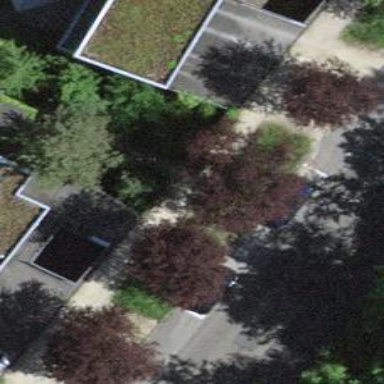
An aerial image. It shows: Steps made of paving stones.